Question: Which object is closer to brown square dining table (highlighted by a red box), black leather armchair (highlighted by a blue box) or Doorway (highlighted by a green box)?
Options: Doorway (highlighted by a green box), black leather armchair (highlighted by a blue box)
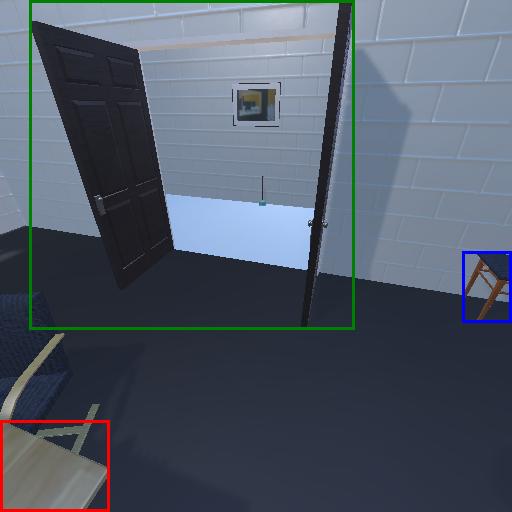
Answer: Doorway (highlighted by a green box)